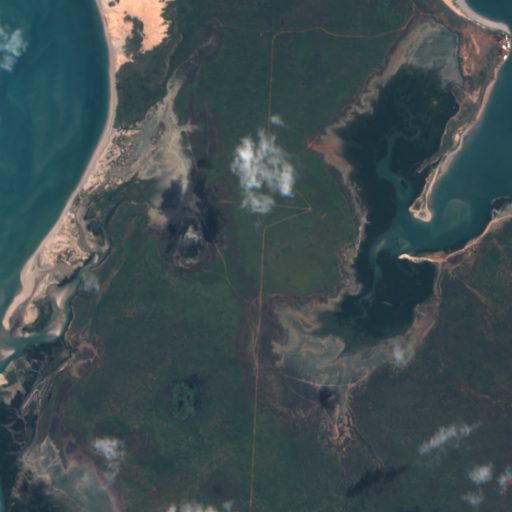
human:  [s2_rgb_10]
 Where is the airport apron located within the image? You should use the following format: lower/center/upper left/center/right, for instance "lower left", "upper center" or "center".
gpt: The airport apron is located in the center of the image.
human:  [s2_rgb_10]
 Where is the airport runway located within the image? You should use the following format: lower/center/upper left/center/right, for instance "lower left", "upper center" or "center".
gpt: The airport runway is located in the center of the image.
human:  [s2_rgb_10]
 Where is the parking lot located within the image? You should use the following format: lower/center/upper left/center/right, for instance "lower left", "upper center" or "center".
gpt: The parking lot is located in the center of the image.
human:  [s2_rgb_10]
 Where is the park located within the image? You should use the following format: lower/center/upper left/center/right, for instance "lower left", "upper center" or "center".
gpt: There is no park in the image.